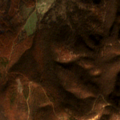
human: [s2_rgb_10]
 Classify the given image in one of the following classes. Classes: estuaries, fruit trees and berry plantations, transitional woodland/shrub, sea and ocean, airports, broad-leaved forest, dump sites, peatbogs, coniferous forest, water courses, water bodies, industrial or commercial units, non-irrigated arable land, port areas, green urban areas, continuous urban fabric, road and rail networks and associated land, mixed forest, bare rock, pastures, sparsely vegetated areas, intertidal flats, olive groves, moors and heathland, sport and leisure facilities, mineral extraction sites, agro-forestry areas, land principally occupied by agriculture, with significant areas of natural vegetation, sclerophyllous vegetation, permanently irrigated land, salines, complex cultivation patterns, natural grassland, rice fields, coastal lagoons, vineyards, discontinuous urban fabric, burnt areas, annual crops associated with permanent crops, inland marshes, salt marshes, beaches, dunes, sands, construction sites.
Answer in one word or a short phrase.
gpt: pastures, broad-leaved forest, transitional woodland/shrub